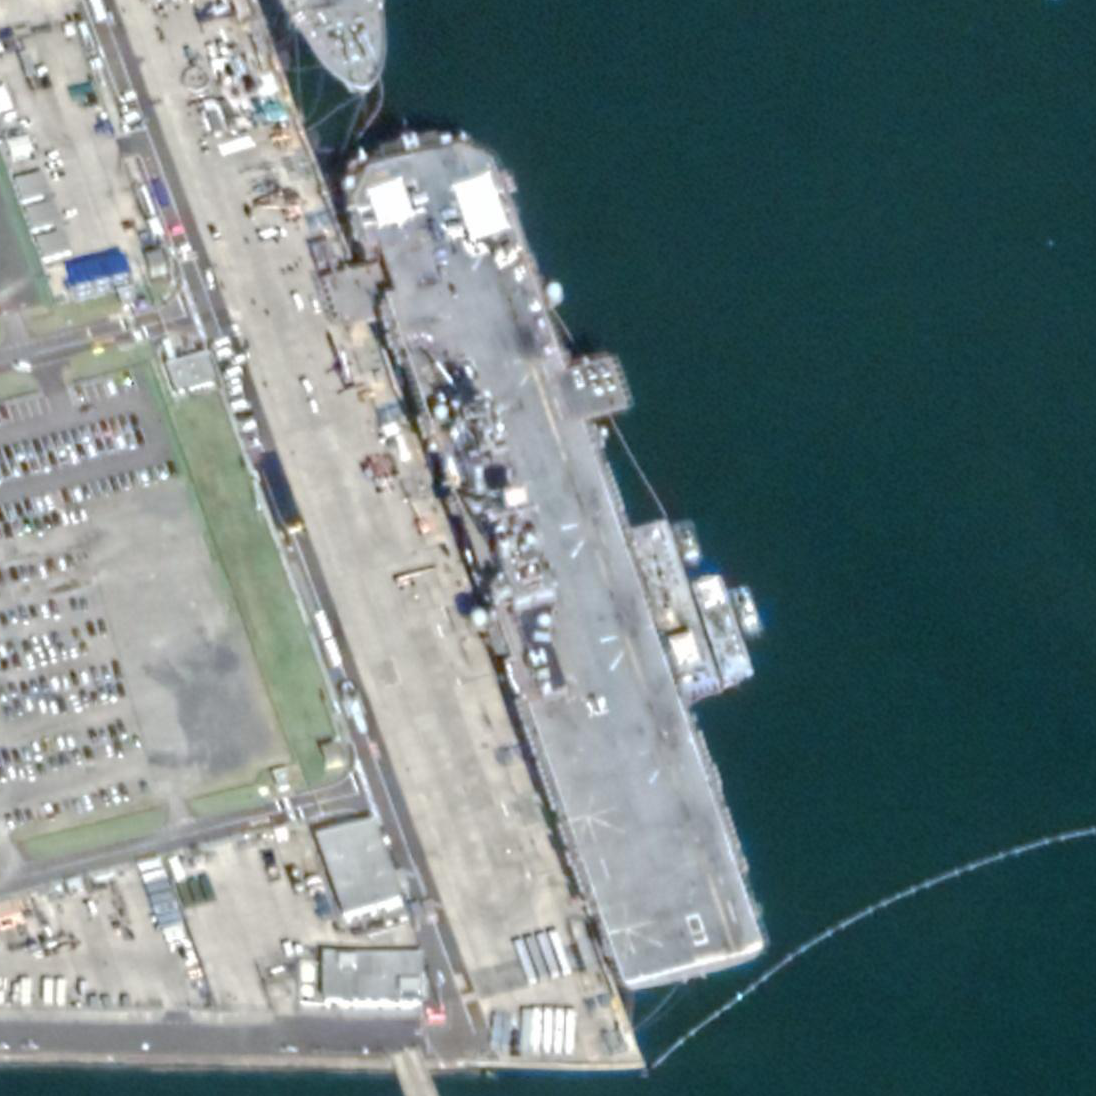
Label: assault